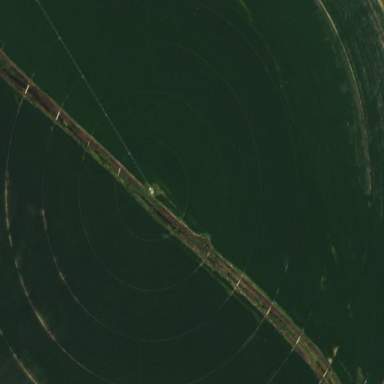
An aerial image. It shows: Farmland with pivot irrigation system.